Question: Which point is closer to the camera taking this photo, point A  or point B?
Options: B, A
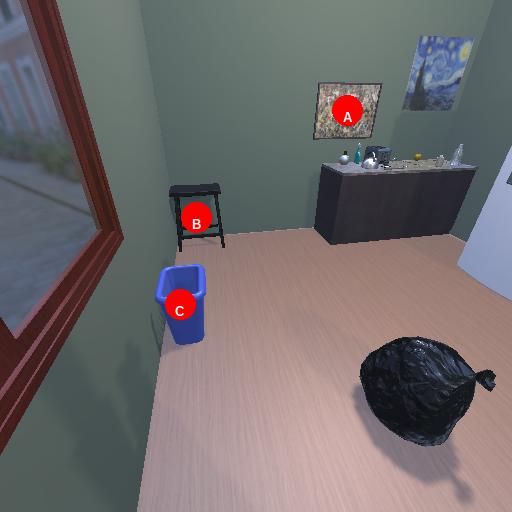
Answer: B